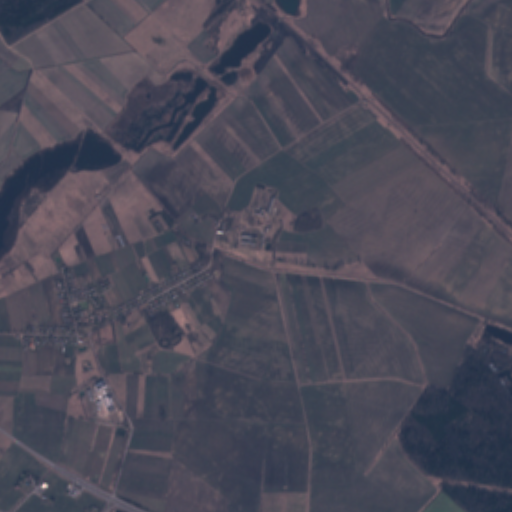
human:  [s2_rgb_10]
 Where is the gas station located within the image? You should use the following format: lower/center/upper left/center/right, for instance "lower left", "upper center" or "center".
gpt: The gas station is located in the lower left of the image.
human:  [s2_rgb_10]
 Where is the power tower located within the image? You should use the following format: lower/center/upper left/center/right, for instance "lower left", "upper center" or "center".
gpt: The power tower is located in the lower of the image.
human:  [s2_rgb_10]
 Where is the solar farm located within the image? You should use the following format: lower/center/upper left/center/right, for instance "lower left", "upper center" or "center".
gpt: The solar farm is located in the center left of the image.
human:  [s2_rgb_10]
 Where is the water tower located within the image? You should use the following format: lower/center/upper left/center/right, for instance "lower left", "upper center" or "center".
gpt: The water tower is located in the center left of the image.
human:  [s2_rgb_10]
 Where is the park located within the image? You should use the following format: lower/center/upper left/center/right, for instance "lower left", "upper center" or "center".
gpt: There is no park in the image.